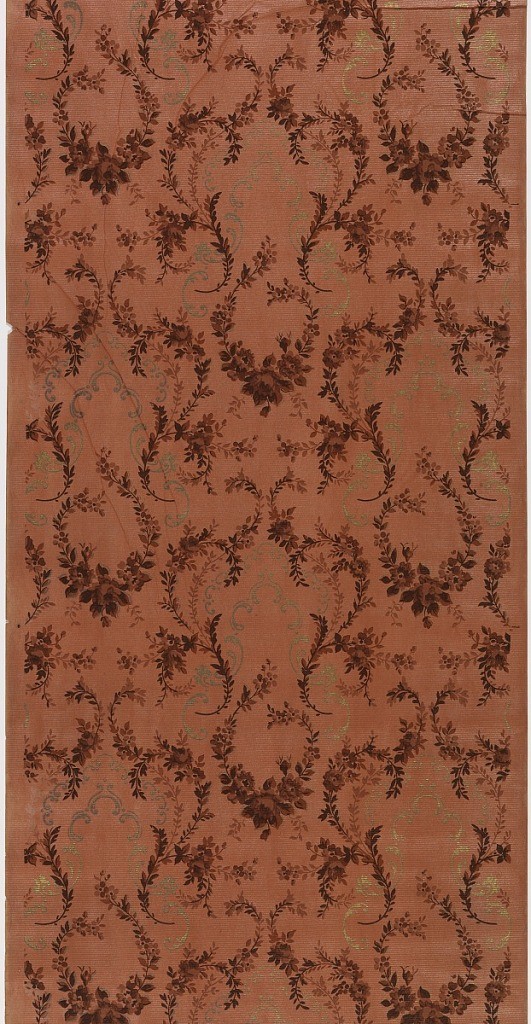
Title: Sidewall
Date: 1905–1915
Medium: Machine-printed paper, liquid mica
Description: Vining floral scrolls and swags with metallic gold scrolls. Dark pink ground on paper embossed with horizontal lines of white liquid mica. Printed in reds, pink, dark red and metallic gold.